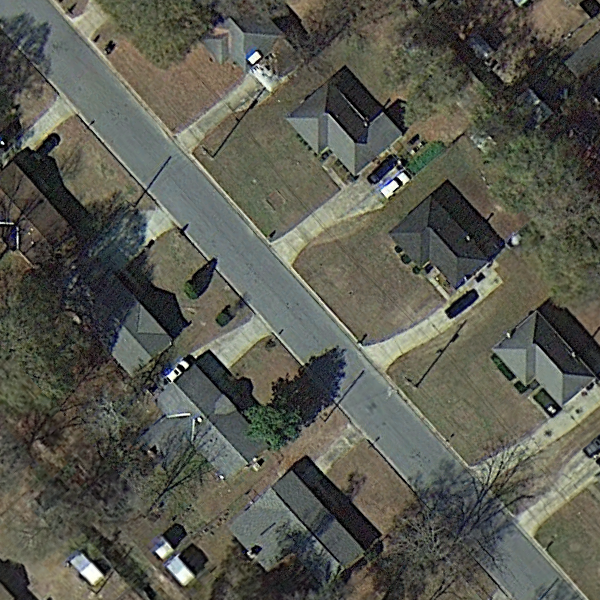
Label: MediumResidential